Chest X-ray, AP view. Patient: 42 years old, sex F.
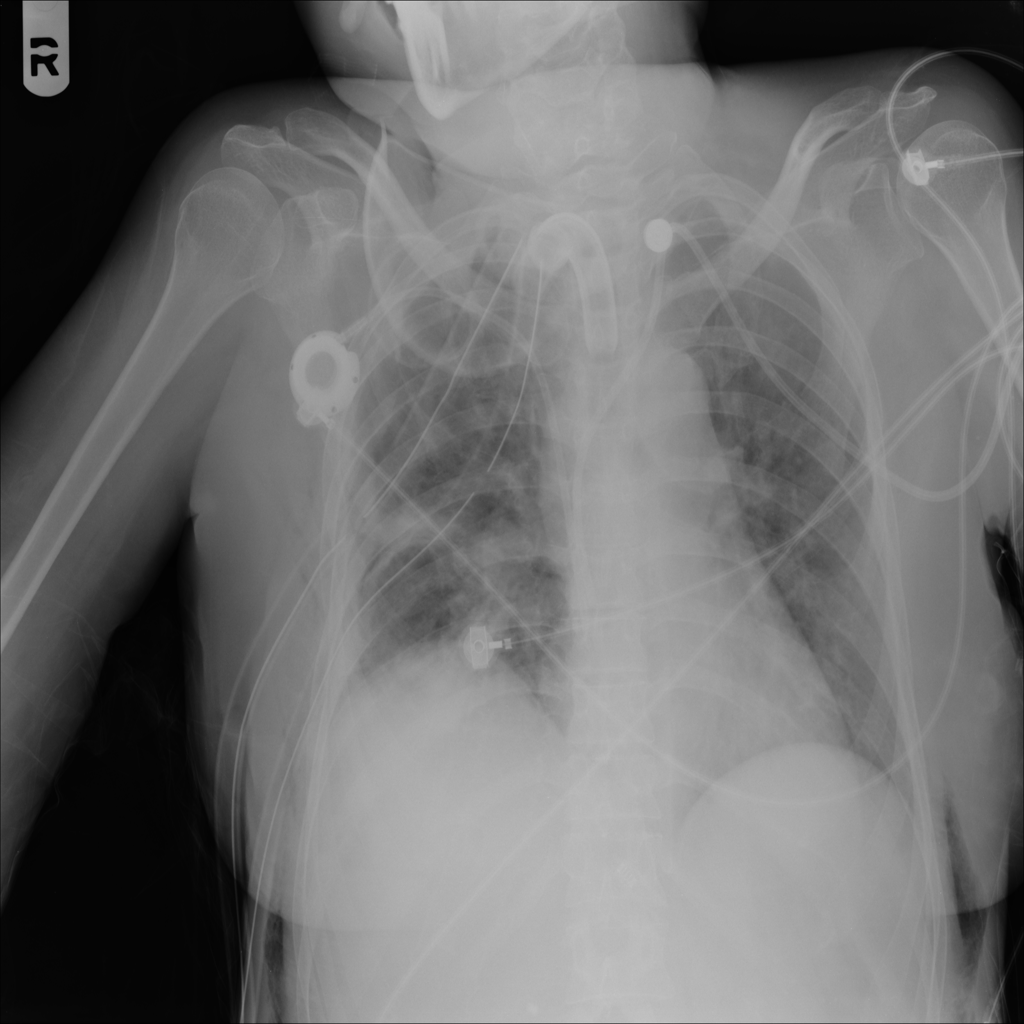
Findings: Atelectasis, Emphysema